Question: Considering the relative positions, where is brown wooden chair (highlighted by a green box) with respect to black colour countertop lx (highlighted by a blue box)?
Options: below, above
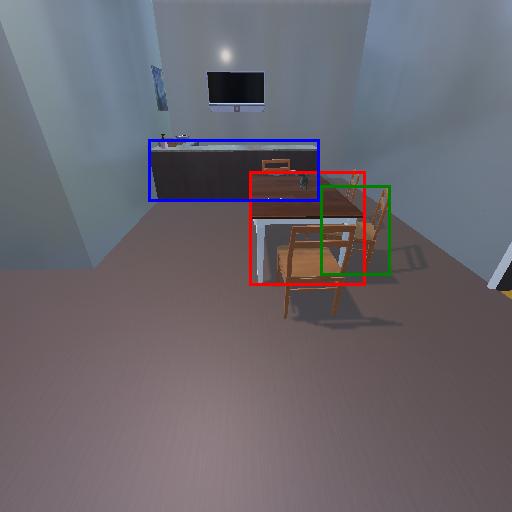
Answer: below